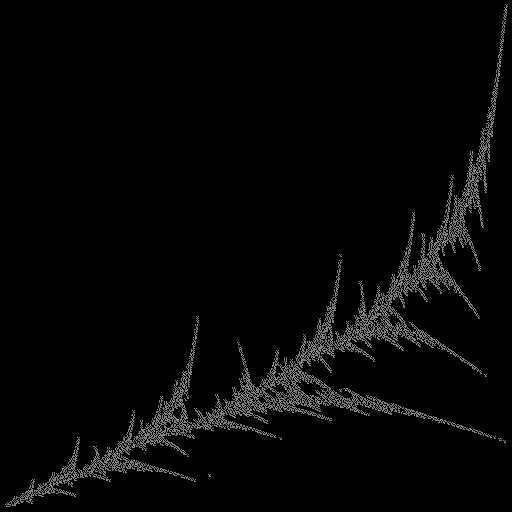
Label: umbrellafern